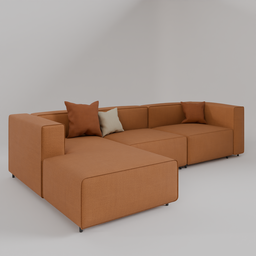
Label: furniture